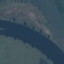
Land use / land cover class: River